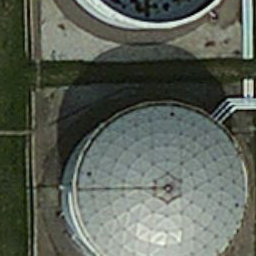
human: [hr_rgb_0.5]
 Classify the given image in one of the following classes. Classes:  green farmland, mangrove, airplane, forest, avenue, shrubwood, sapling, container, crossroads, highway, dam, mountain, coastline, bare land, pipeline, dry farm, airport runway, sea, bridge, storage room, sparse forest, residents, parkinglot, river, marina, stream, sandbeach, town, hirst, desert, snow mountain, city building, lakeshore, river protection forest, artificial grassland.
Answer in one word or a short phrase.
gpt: storage room